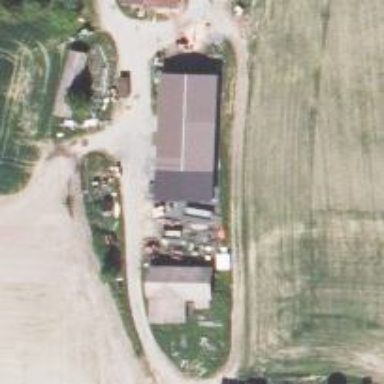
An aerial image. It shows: Minor substation in the form of pole.